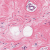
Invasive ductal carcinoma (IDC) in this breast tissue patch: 0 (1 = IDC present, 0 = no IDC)